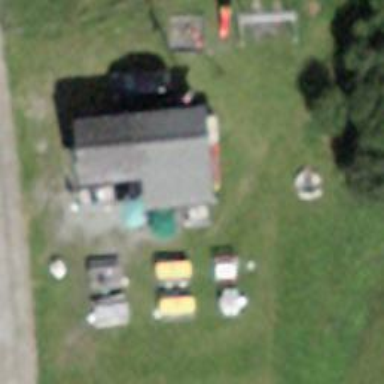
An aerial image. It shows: Restaurant.